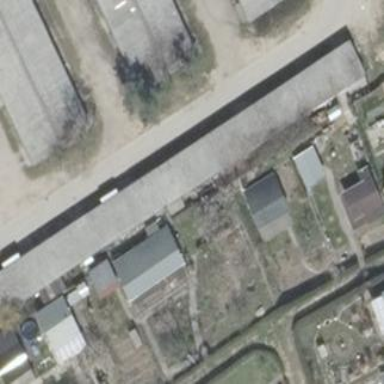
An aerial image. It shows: Group of garages.